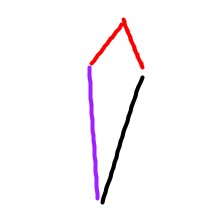
Shape: kite